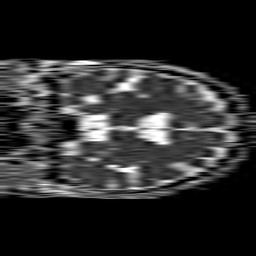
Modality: ADC
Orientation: coronal
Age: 72
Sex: female
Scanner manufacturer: philips
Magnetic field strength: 1.5 T
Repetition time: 4.6 s
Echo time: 0.09059 s